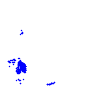
Particle: electron